Field crop: maize
Growth stage: 2
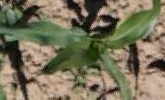
Species: maize